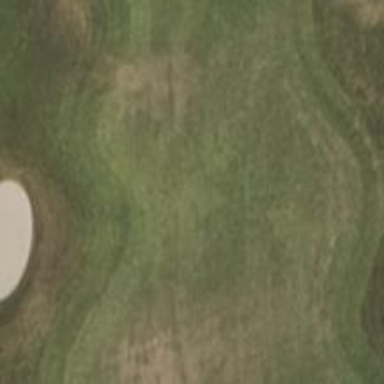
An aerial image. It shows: Golf hole.